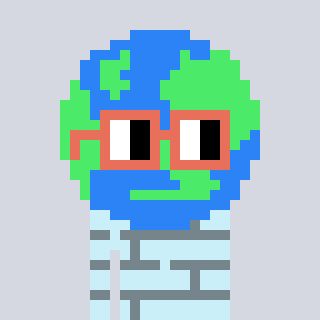
a pixel art character with square orange glasses, a earth-shaped head and a cold-colored body on a cool background